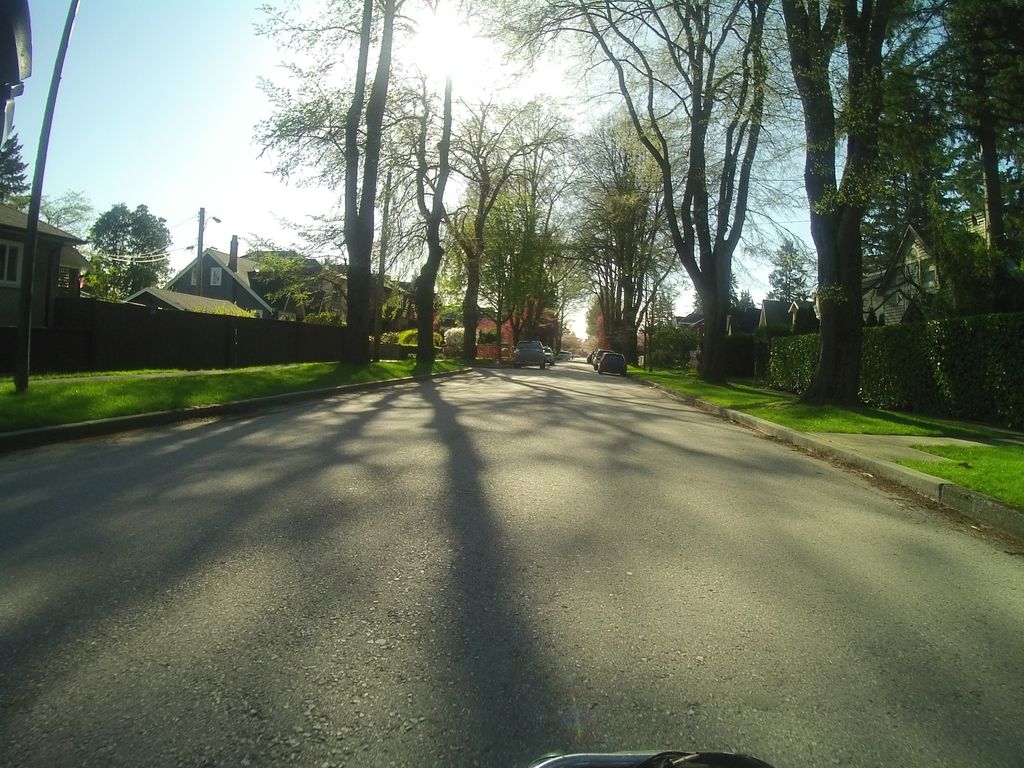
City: vancouver